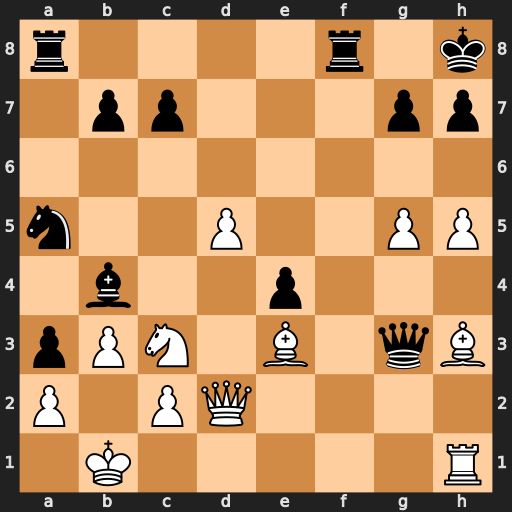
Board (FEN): r4r1k/1pp3pp/8/n2P2PP/1b2p3/pPN1B1qB/P1PQ4/1K5R
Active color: w
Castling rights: -
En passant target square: -
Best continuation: h6